Question: '''
df['check'] = ((df['id'] == 123) & (df['date1'] >= date1)) | ((df['id'] == 456) & (df['date2'] >= date2))
present = df.groupby(['id', 'month', 'check'])['userid'].nunique().reset_index(name="usercount")
'''
This is my code, so my expected output must have number of unique users per month in the column 'usercount'
grouped by 'id'. i used 'id', 'month' and 'check' in 'groupby'.
The 'check' column is type 'bool', based on first line of my code, but when i got output from 'present' dataframe, the users are counted who has 'check' value as 'True', also who has as 'False'.
Actually, it should count the users who have only 'True' in 'check' column.
help me out in this

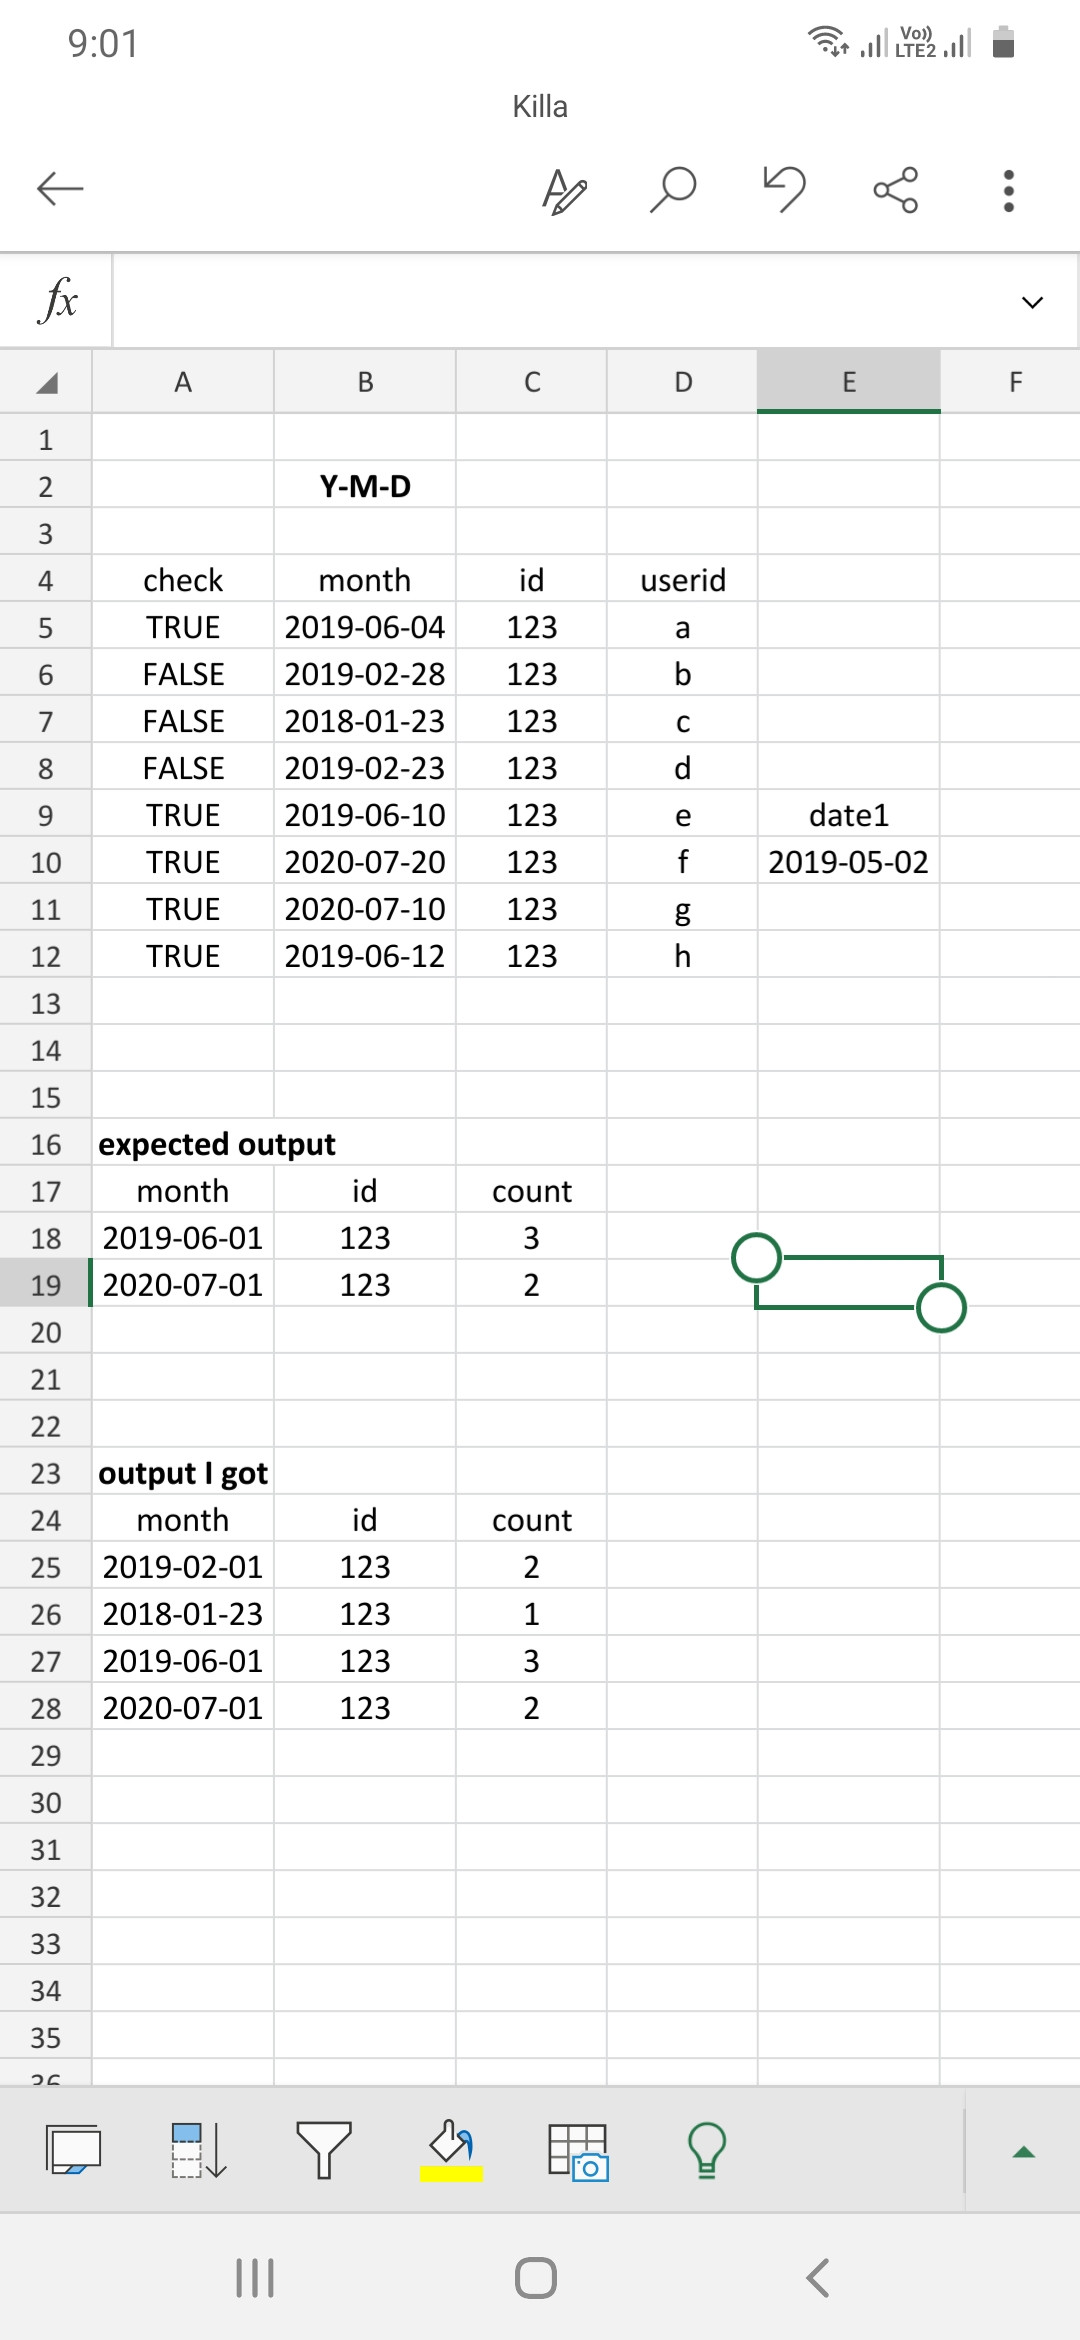
Answer: You need filter by 'check' column by <URL>, not pass to 'by' parameter in 'groupby':
'''
#first convert datetimes to start of months
df['month'] = df['month'].dt.floor('d') - pd.offsets.MonthBegin(1)
print (df)
check month id userid
0 True 2019-06-01 123 a
1 False 2019-02-01 123 b
2 False 2019-01-01 123 c
3 False 2019-02-01 123 d
4 True 2019-06-01 123 e
5 True 2020-07-01 123 f
6 True 2020-07-01 123 g
7 True 2020-06-01 123 h
print (df[df['check']])
check month id userid
0 True 2019-06-01 123 a
4 True 2019-06-01 123 e
5 True 2020-07-01 123 f
6 True 2020-07-01 123 g
7 True 2020-06-01 123 h
present = (df[df['check']].groupby(['id', 'month'])['userid']
.nunique()
.reset_index(name="usercount"))
print (present)
id month usercount
0 <PHONE>-01 2
1 <PHONE>-01 1
2 <PHONE>-01 2
'''